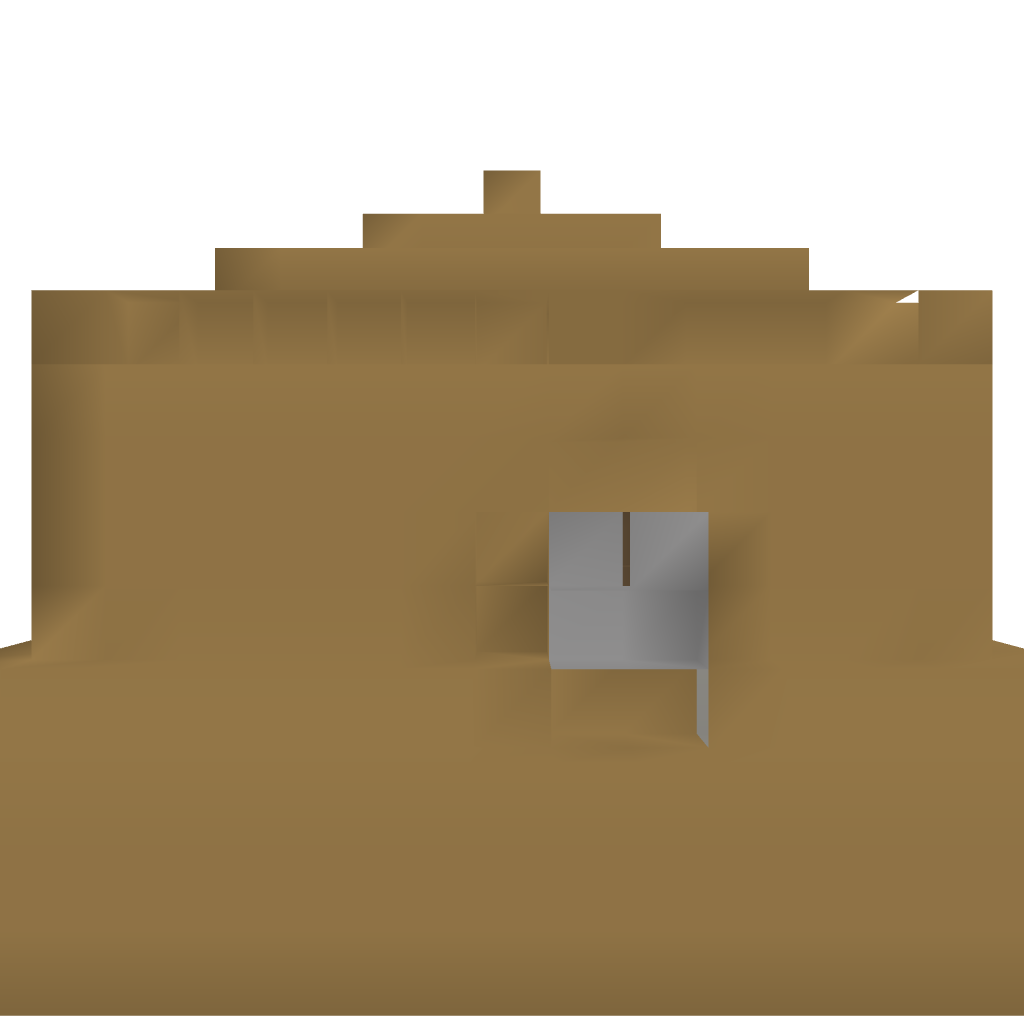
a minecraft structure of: house on lava